Field crop: maize
Growth stage: 1
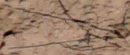
Species: lolium